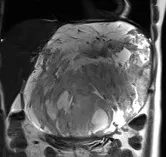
A slightly increased signal intensity on T2-weighted images.
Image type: radiology (mri)